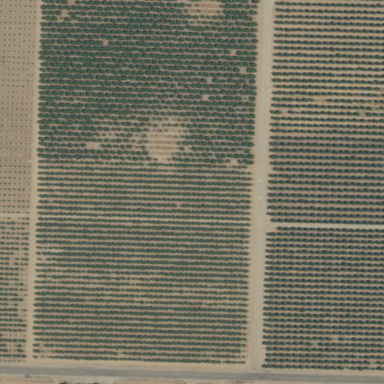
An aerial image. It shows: Orchard planted with peach trees.